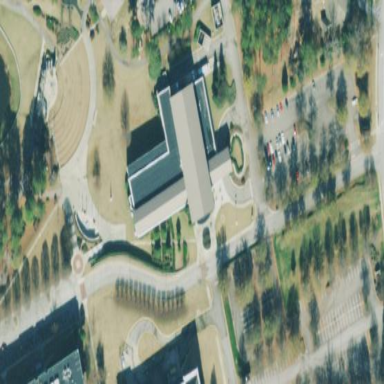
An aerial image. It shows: Library building.